Question: I'm moving a linq query to ado and can't seem to get the correct syntax for achieving my desired results.

I have a simple setup where user's have associated actions. I want to select users that are not following me and have had no action records on file for the current week.
Here is the equivalent linq query I'm trying to convert (note these are different table names but with the same exact schema)
'''
var users = context.IG_Cats_Users.Where(p => p.IsFollowing == false
& p.IsRequested == false &
!p.IG_Cat_Actions.Any(
a =>
DbFunctions.TruncateTime(a.Date) >=
first.Date
&
DbFunctions.TruncateTime(a.Date) <=
last.Date))
.Take(numOfUsers);
'''
Here is my query so far
'''
var qry = "SELECT Id FROM Users "
+ "INNER JOIN Actions ON Users.Id = Actions.UserId "
+ "WHERE Users.IsFollowing = 0 AND Users.IsRequested = 0 AND IF NOT EXISTS ("
'''
I figured I'd try 'IF NOT EXISTS' <URL>
but per every example they run a subquery in the clause. I want to make sure any actions being searched are associated with the user from the first part of the query but I can't figure out how to work it out in TSQL
Concerning the dates: I already have the two date values being created in code which I am passing to the function. It's computed in C#
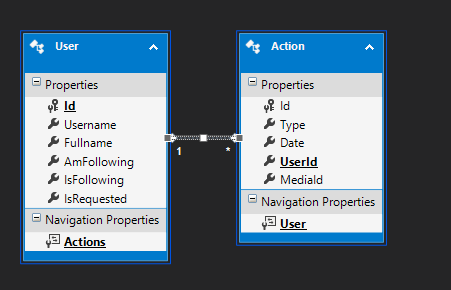
Answer: Something like this:
'''
SELECT u.Id
FROM Users u
WHERE u.IsFollowing = 0 AND u.IsRequested = 0 AND
NOT EXISTS (SELECT 1
FROM Actions a
WHERE u.Id = a.UserId
);
'''